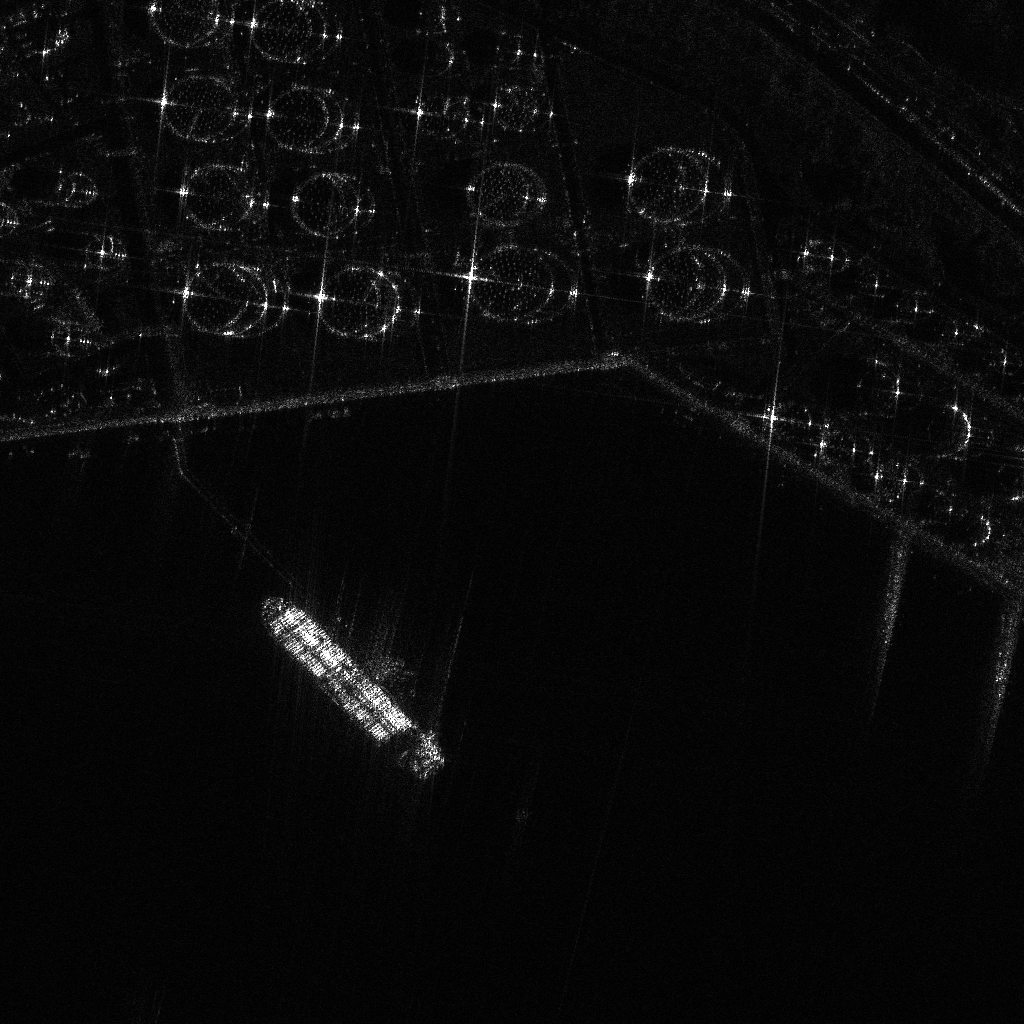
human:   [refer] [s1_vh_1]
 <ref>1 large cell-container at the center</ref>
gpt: <box>[[22, 64, 46, 68, 46]]</box>